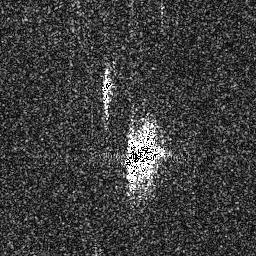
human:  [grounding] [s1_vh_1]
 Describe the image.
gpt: In the satellite image, there is  <ref>1 small ship </ref> <box>[[38, 29, 44, 38, 0]]</box> located at center,  <ref>1 medium ship </ref> <box>[[47, 53, 63, 68, 0]]</box> located at center.